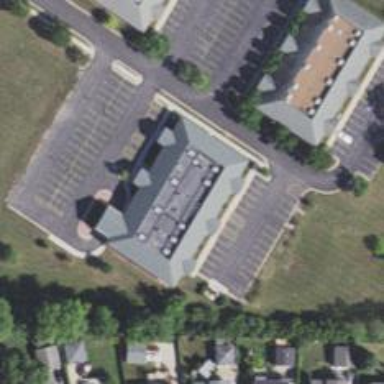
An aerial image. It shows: Clinic.